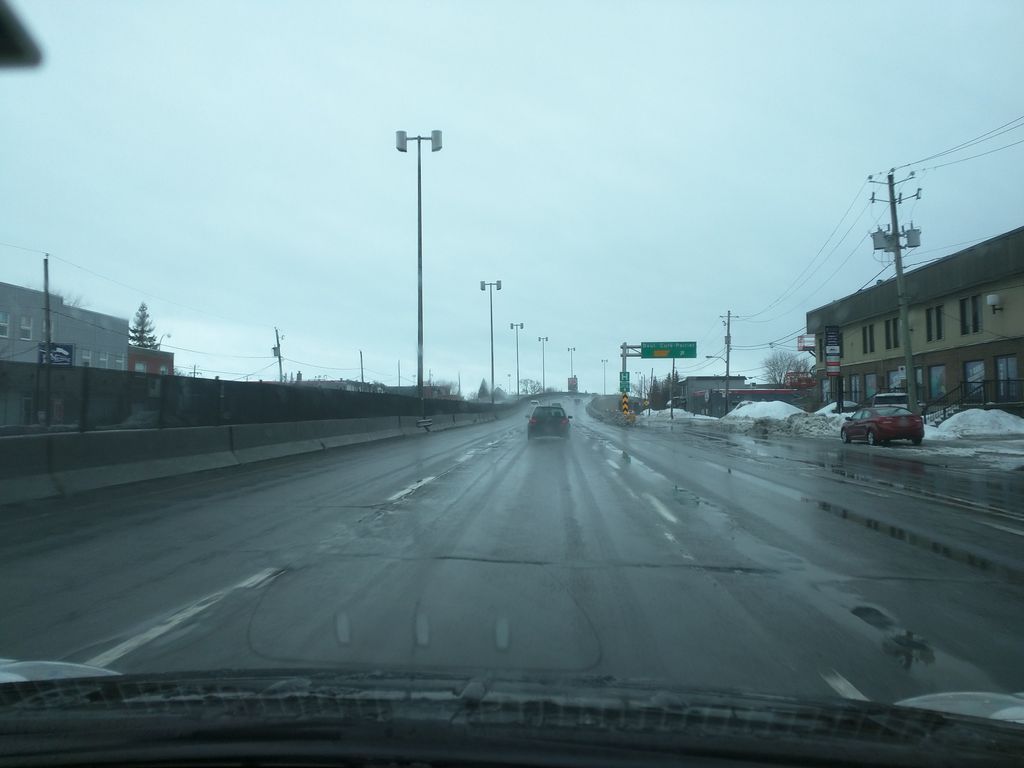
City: montreal